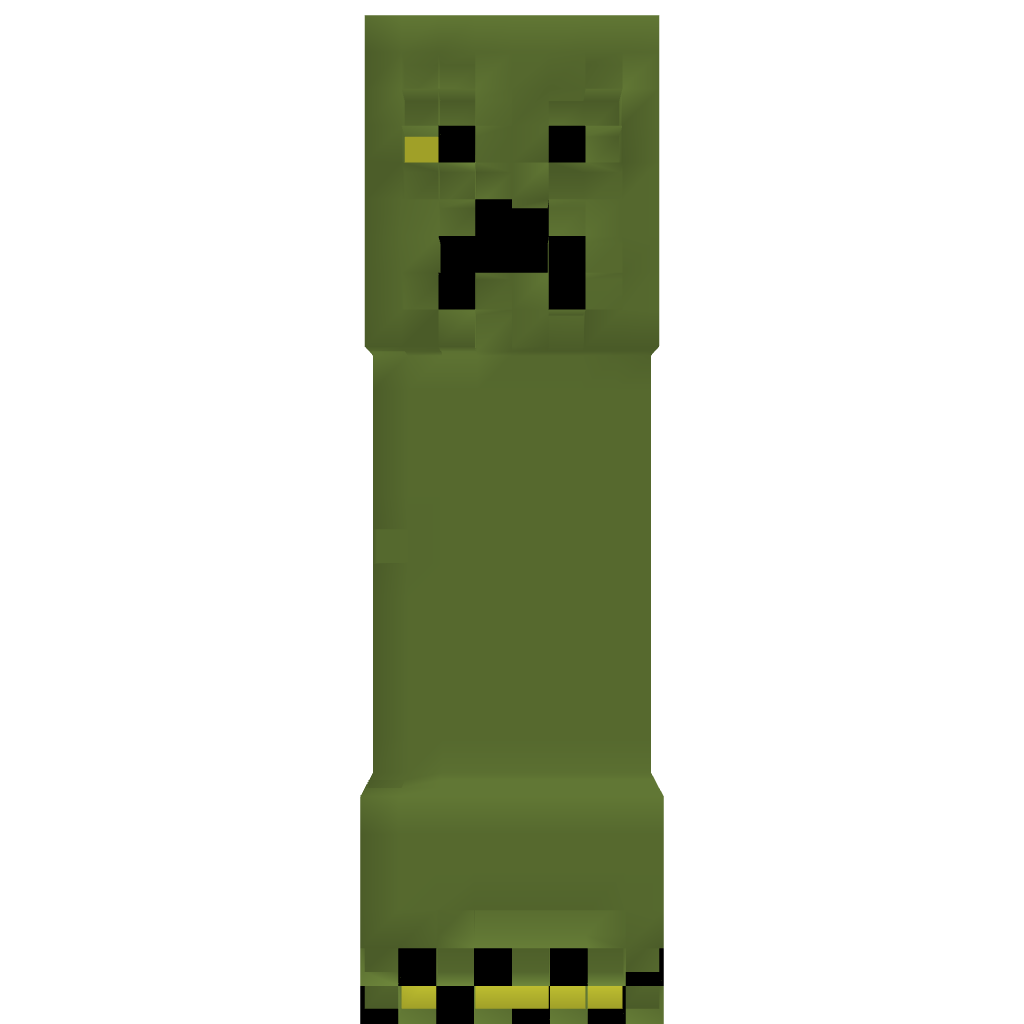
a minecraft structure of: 3D Creeper bad low quality